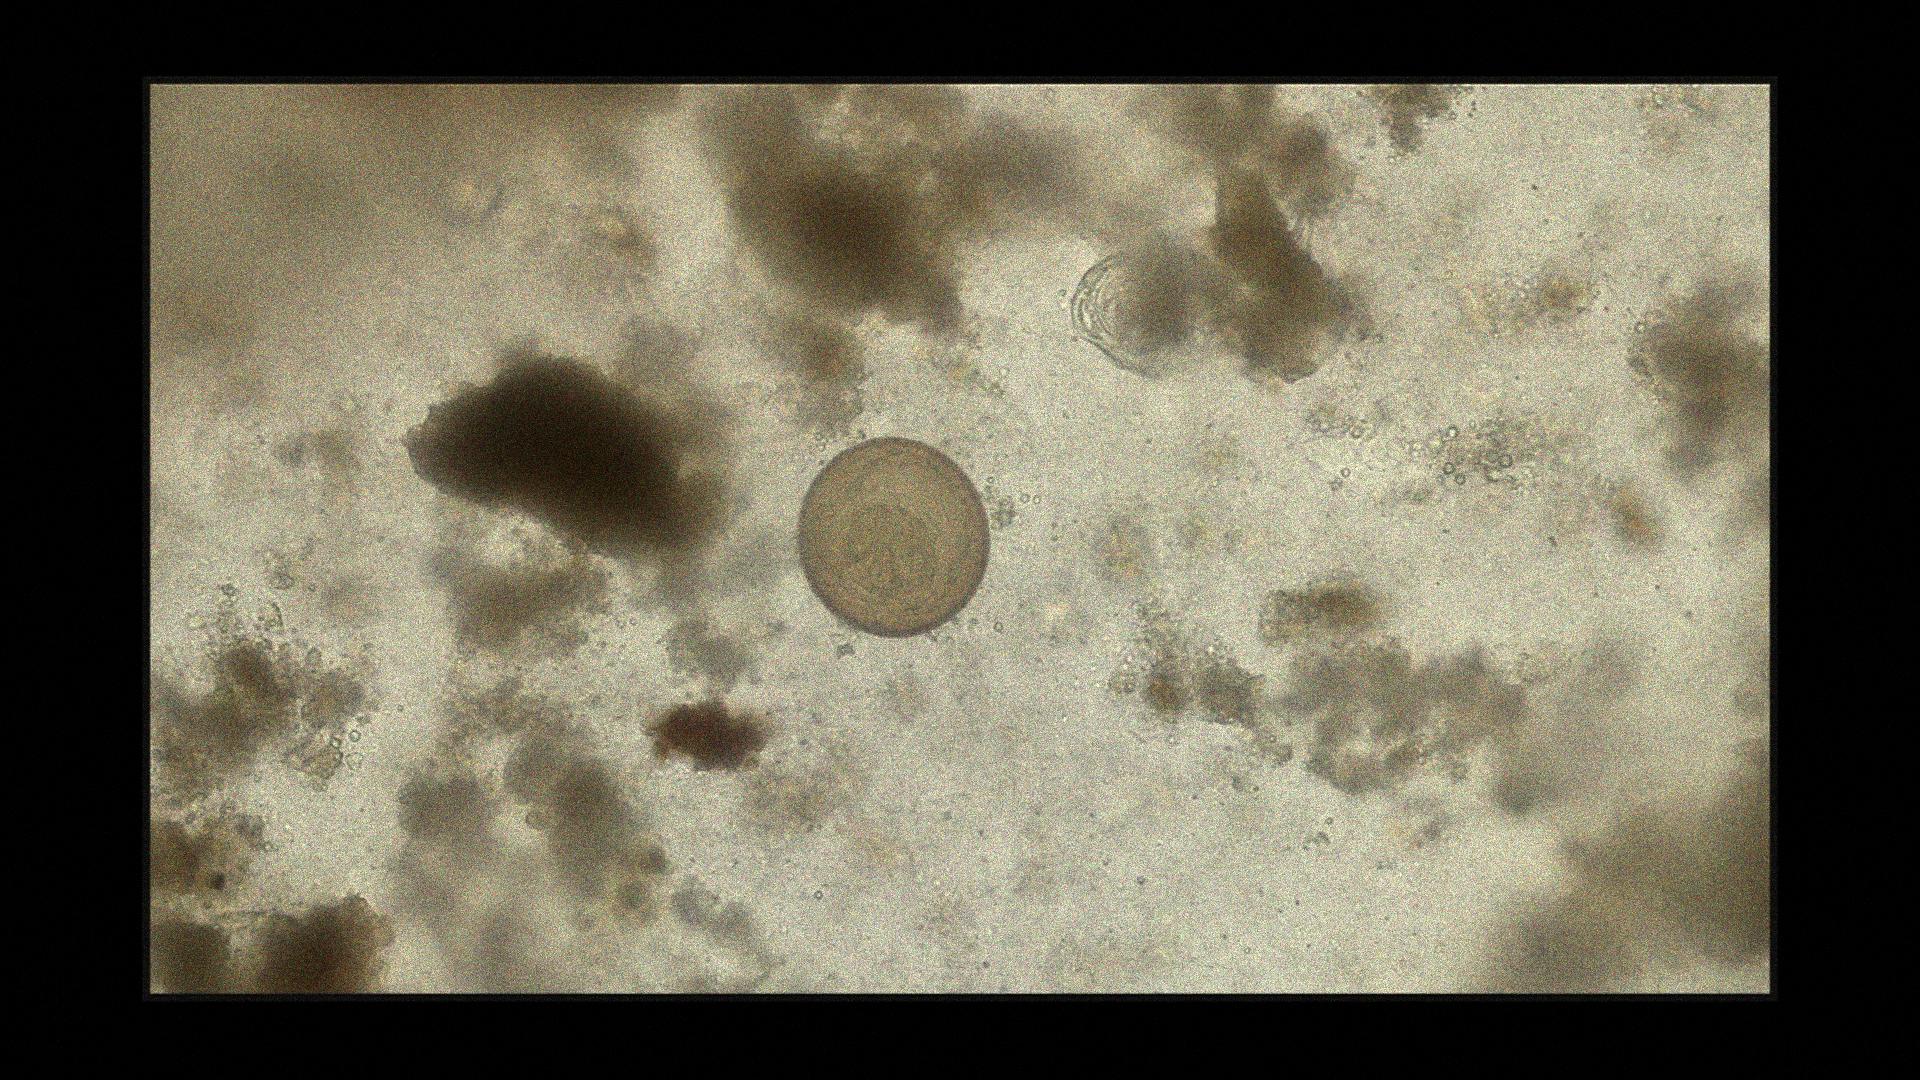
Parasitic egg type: Hymenolepis diminuta